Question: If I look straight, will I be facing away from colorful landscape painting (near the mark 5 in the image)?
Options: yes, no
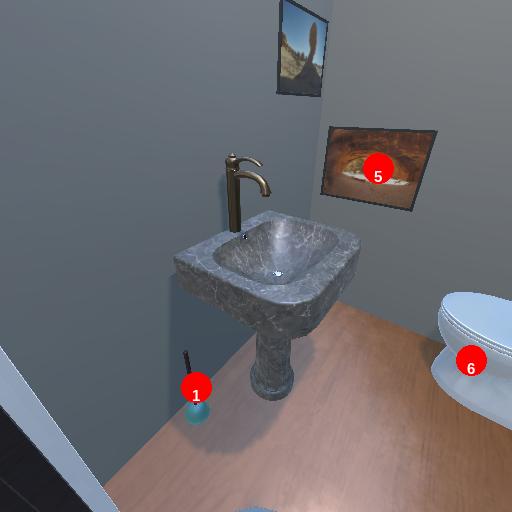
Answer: yes